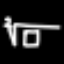
Label: square